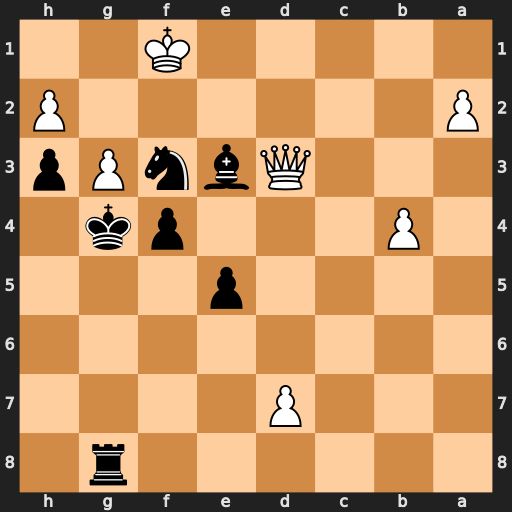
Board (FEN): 6r1/3P4/8/4p3/1P3pk1/3QbnPp/P6P/5K2
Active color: b
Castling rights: -
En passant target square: -
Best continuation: Nxh2+ Ke2 Kxg3